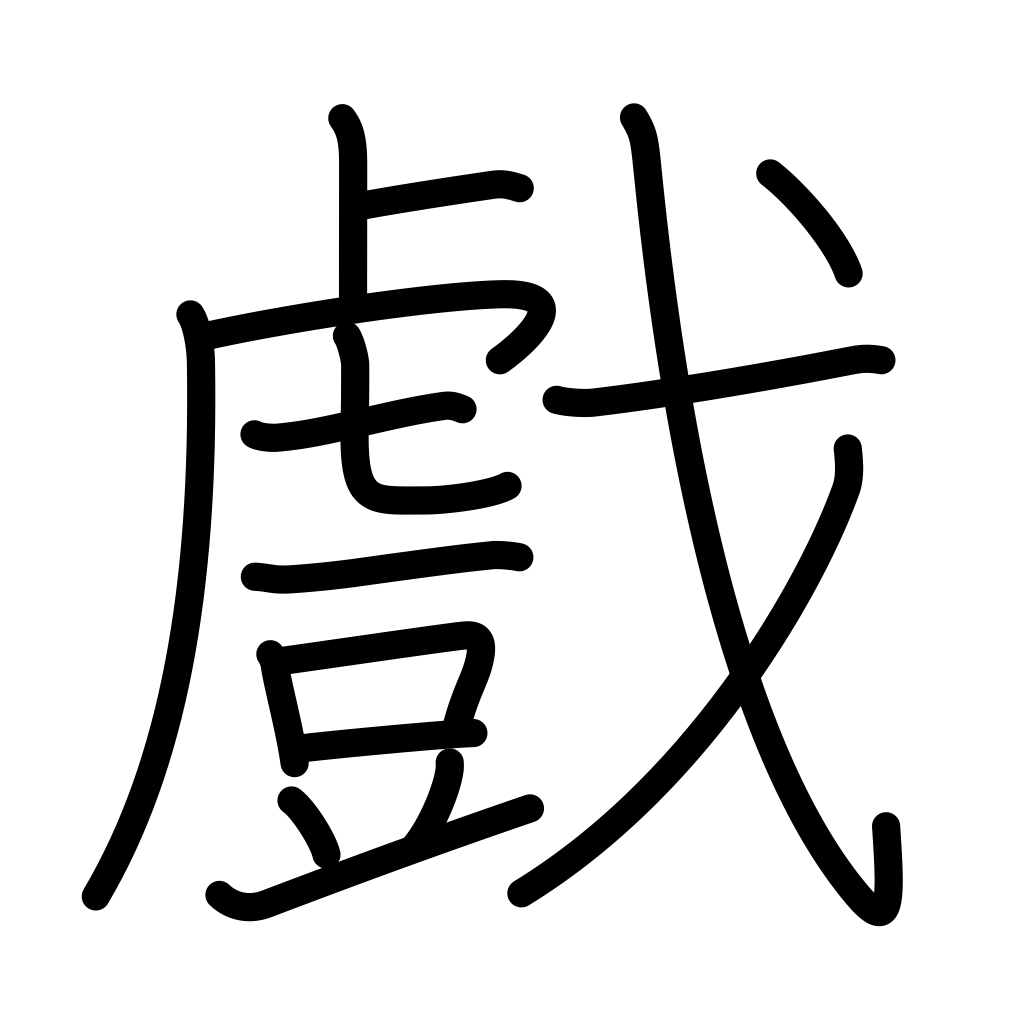
Meaning: play, frolic, sport